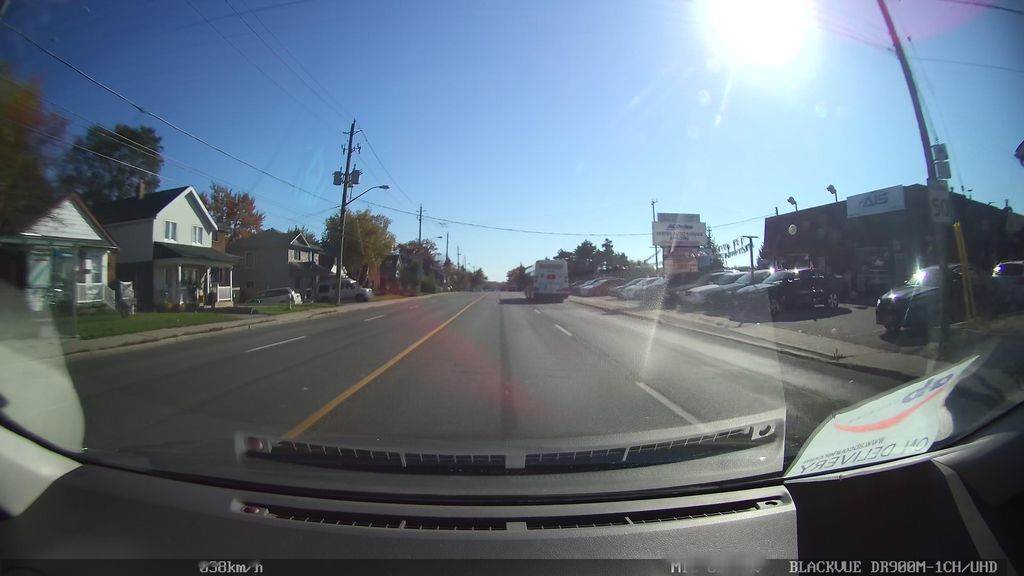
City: toronto